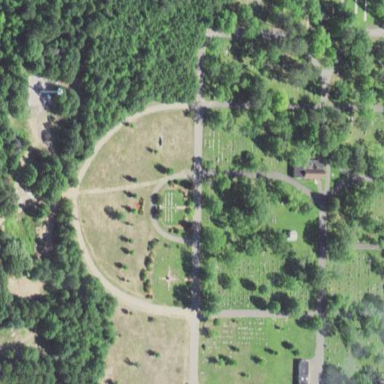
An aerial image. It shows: Cemetery.